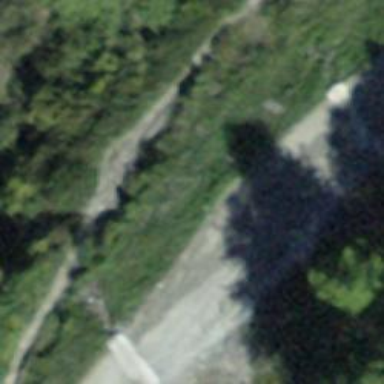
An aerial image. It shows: Intermediate downhill track with grade4 surface type.